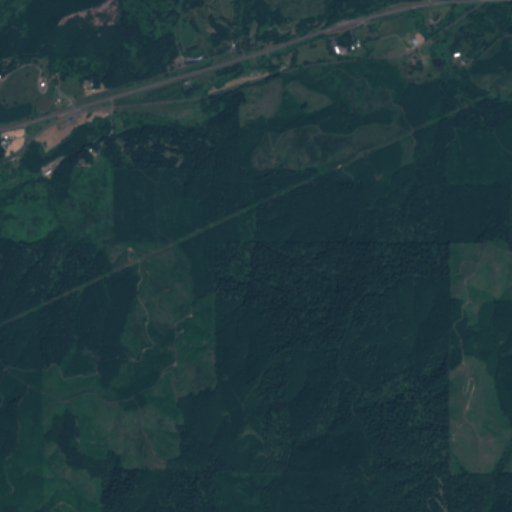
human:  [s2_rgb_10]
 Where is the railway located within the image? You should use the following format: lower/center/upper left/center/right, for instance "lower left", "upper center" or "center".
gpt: The railway is located in the upper of the image.
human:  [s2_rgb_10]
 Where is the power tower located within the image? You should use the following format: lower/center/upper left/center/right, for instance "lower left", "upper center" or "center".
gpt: There is no power tower in the image.